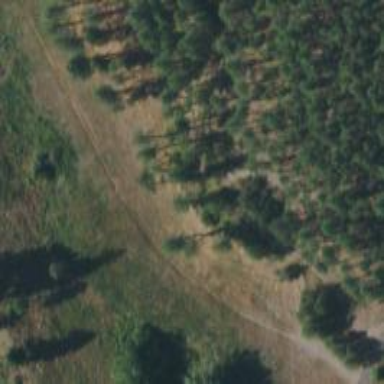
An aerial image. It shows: Path.